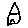
Label: house